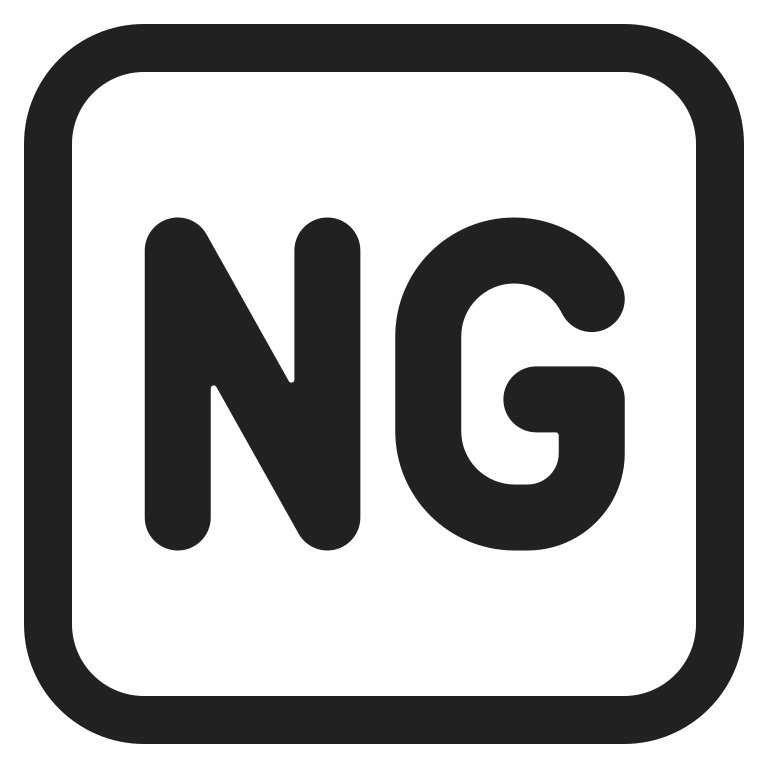
ng button high contrast